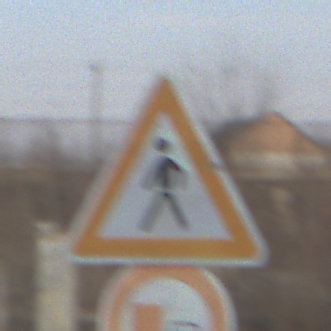
Verkehrszeichen: FussgaengerRechts
Zusatzzeichen unten: UeberholverbotKraftfahrzeuge
Umgebung: Outdoor, Suburban
Tageszeit: SunriseSunset
Wetter: PartlyCloudy
Licht: Natural
Jahreszeit: Winter
Kontrast: MediumContrast